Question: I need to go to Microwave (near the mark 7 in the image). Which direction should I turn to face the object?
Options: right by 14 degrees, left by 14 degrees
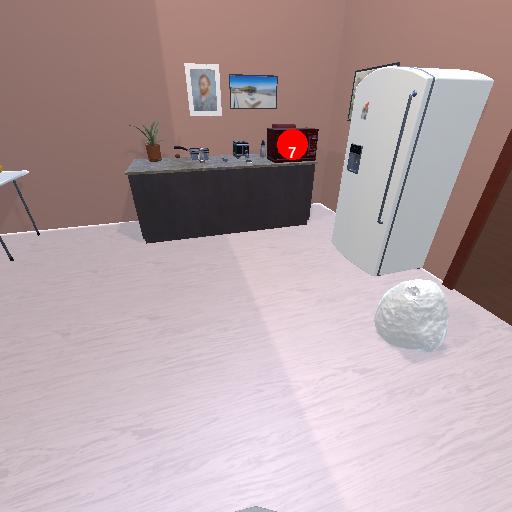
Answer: right by 14 degrees